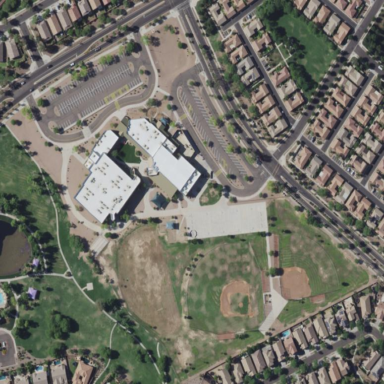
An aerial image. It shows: School.